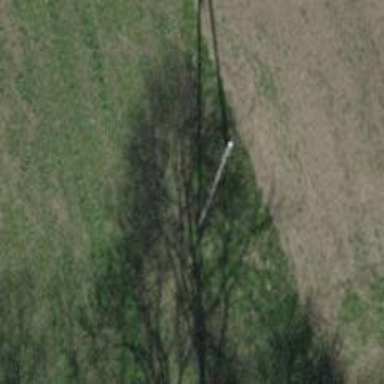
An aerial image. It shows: Minor power line.